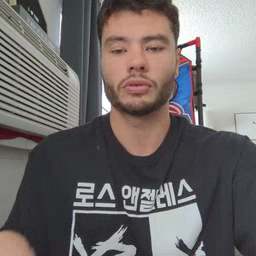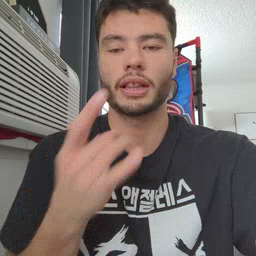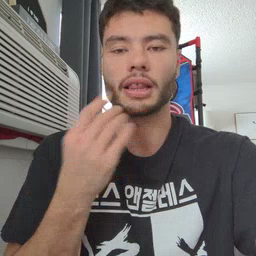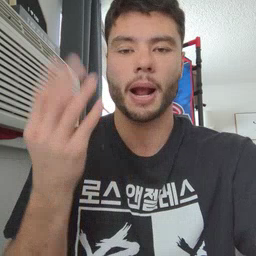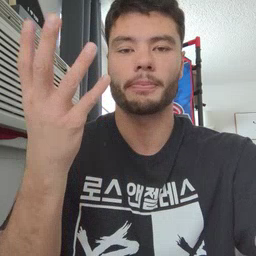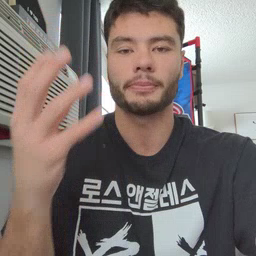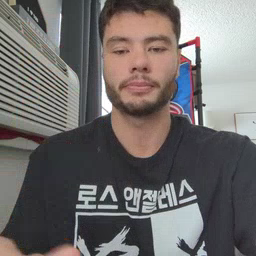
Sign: lamp